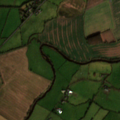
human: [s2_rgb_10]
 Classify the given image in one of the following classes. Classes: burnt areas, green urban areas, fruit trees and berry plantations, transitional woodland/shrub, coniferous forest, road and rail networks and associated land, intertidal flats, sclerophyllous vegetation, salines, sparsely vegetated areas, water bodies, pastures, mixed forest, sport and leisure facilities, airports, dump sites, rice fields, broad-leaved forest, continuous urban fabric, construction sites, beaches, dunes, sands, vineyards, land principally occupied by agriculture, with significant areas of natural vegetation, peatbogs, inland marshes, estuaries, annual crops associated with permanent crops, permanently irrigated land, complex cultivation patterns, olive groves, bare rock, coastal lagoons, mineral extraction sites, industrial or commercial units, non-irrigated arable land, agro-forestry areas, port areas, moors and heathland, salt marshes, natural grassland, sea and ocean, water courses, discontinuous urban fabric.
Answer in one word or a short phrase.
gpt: non-irrigated arable land, pastures